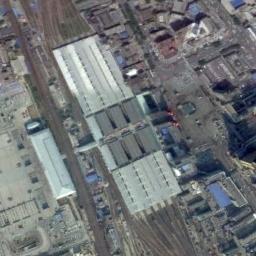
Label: railway_station